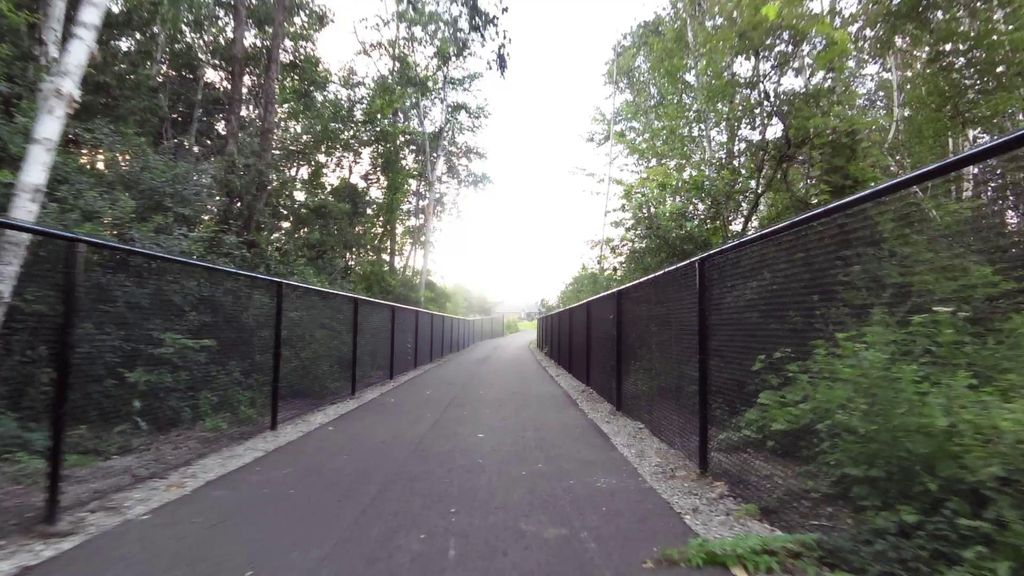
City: ottawa-gatineau